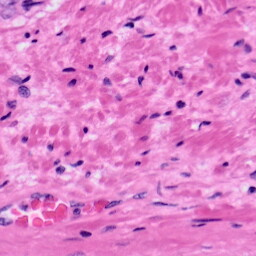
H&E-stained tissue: Prostate